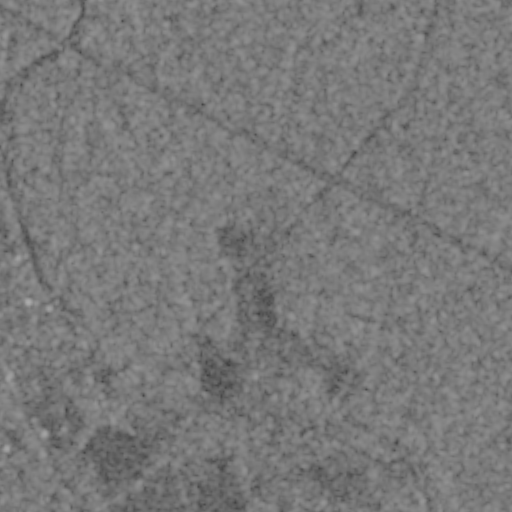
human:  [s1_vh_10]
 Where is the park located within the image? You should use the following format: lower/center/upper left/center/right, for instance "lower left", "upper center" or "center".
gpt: The park is located in the lower center of the image.
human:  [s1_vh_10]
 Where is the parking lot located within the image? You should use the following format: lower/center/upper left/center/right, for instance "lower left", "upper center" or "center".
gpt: The parking lot is located in the lower center of the image.
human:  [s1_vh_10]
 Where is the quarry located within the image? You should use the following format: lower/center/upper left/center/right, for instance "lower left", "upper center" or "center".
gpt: The quarry is located in the lower center of the image.
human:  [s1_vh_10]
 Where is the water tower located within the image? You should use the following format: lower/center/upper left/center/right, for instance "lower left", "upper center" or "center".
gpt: The water tower is located in the lower center of the image.
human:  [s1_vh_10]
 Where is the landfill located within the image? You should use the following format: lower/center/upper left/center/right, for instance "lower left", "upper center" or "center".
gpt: There is no landfill in the image.

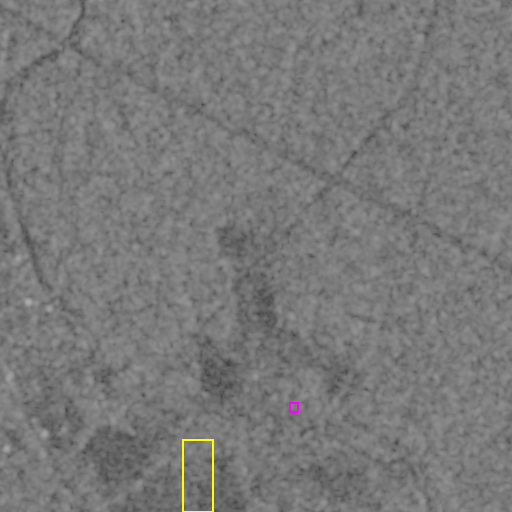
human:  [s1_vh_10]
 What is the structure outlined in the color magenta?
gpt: The structure outlined in magenta is a park.
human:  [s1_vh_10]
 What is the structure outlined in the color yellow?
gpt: The structure outlined in yellow is a quarry.
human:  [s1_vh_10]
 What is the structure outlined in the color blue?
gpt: There is no blue outline.